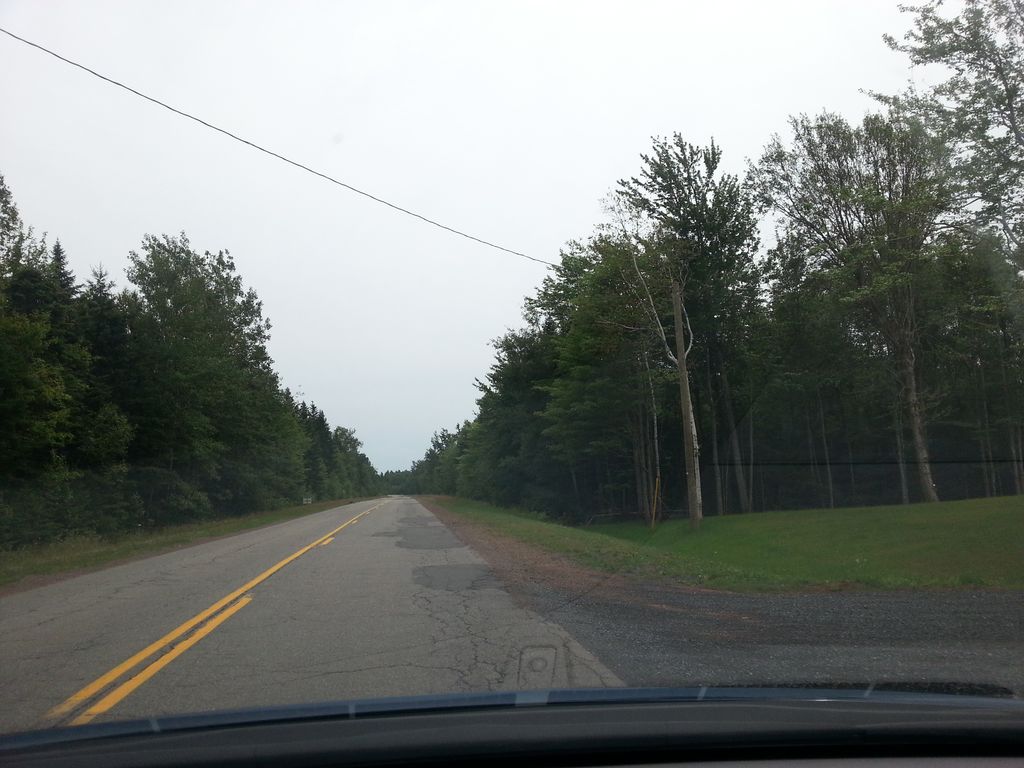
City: charlottetown